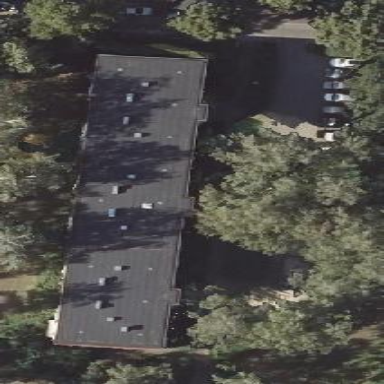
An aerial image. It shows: Apartment building with flat roof.